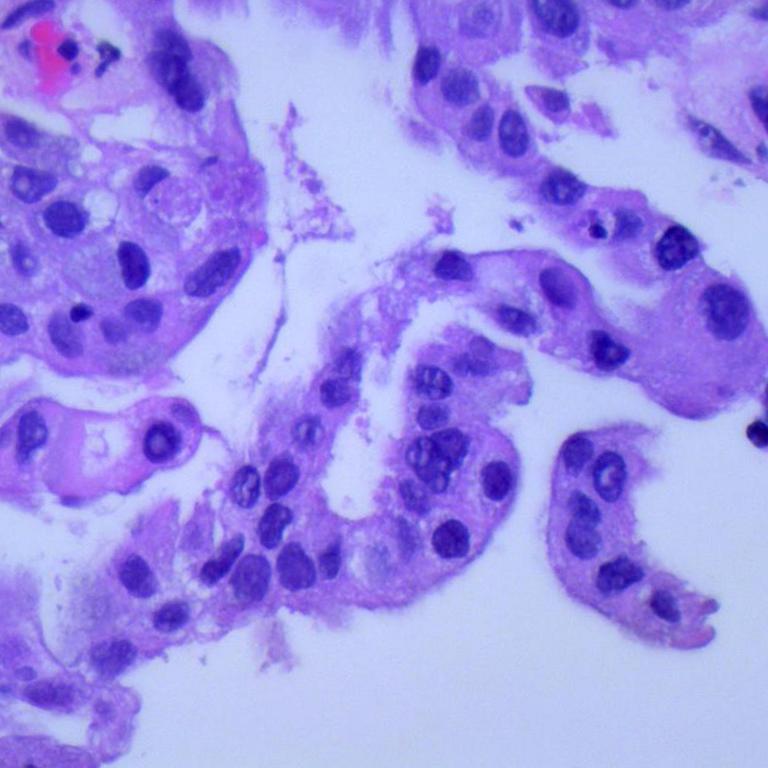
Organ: lung
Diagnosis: adenocarcinomas